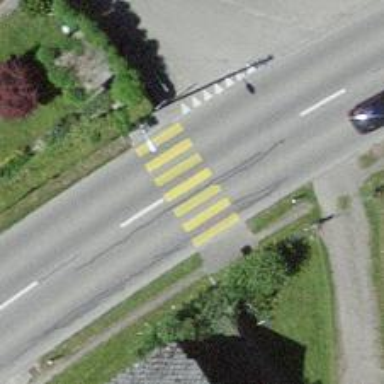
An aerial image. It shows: Uncontrolled zebra crossing on the road.